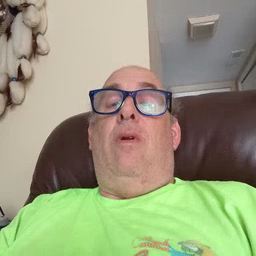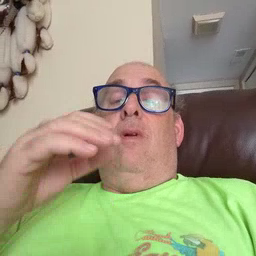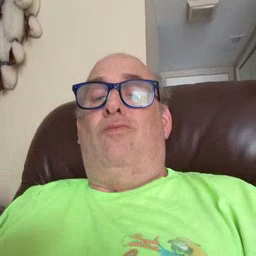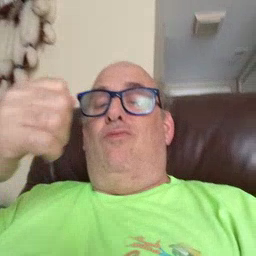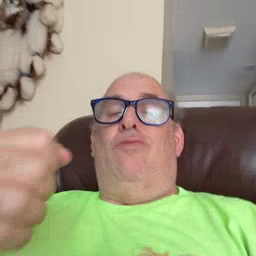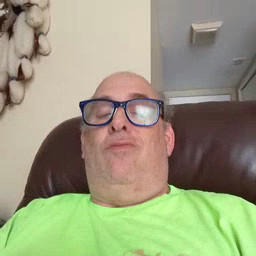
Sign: car